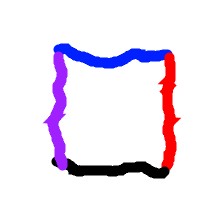
Shape: square